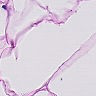
Metastatic tissue present: no